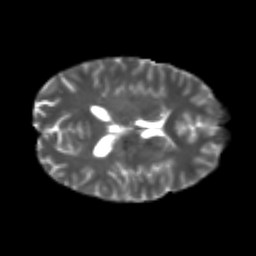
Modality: T2w
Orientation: axial
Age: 21
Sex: male
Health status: healthy
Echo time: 0.074 s